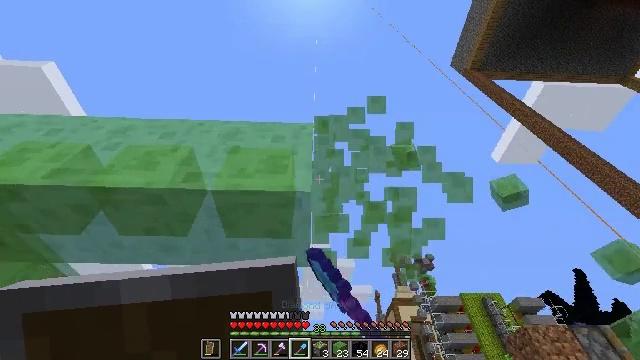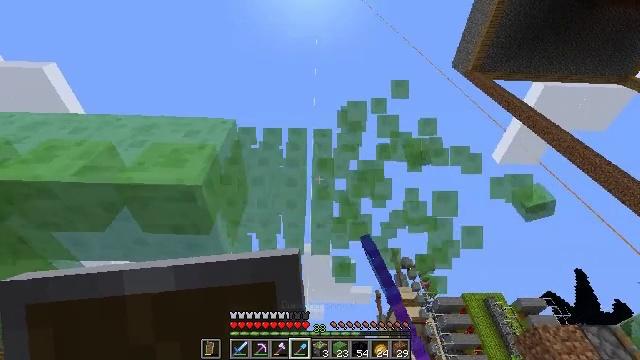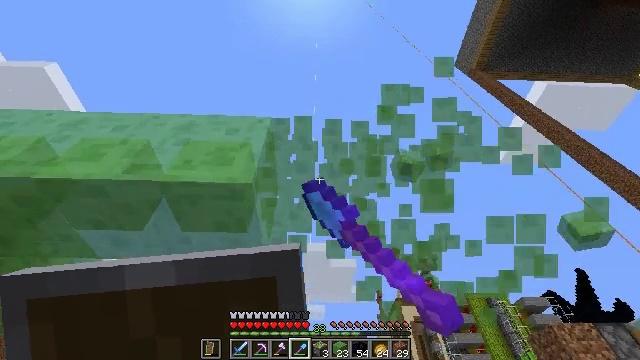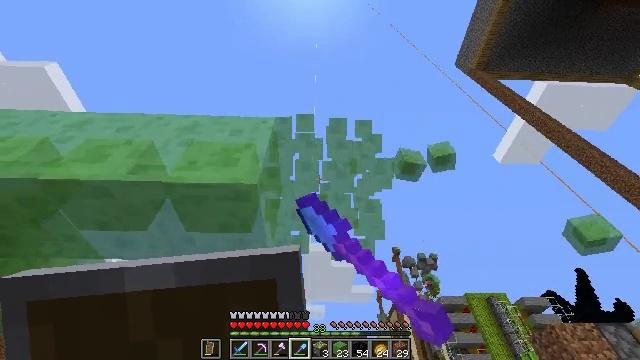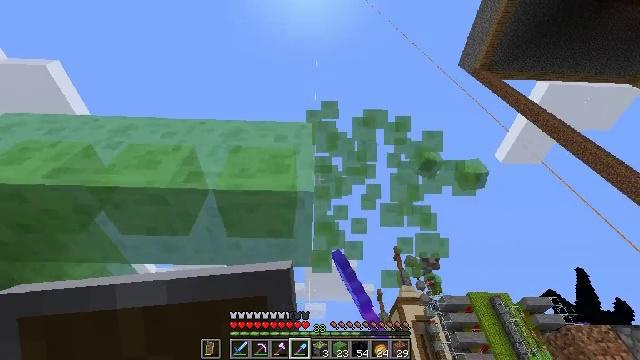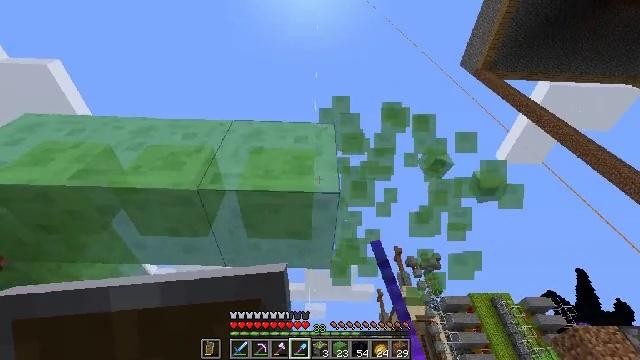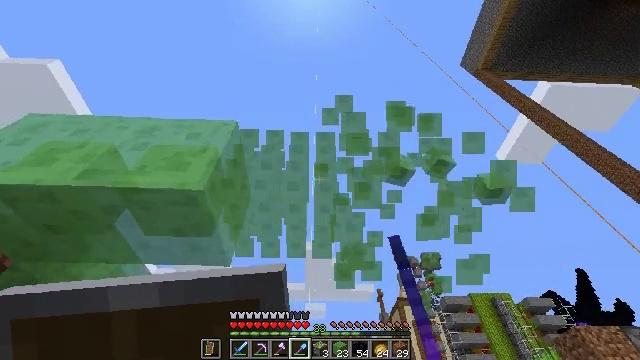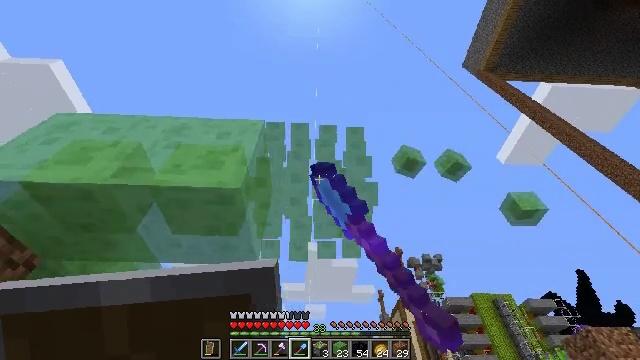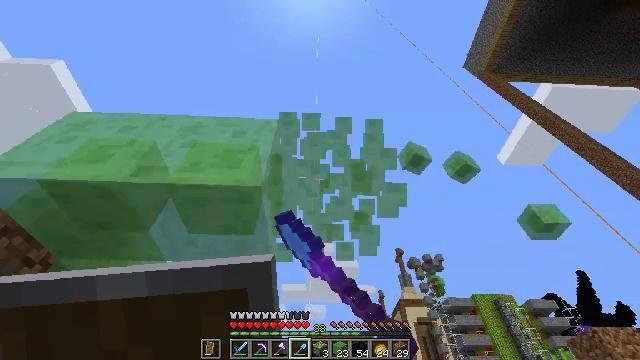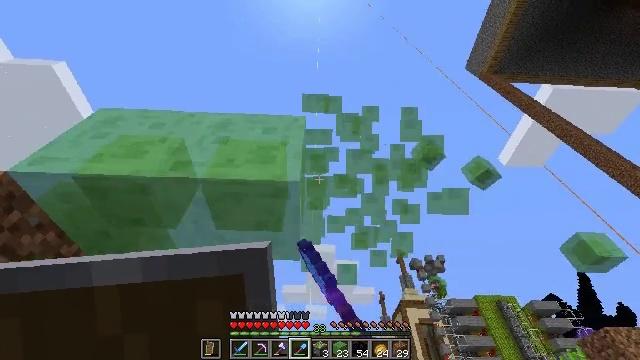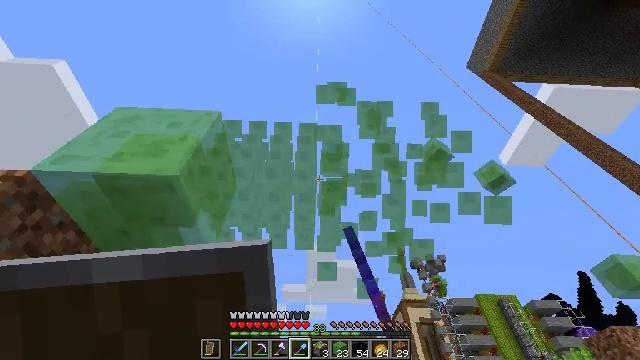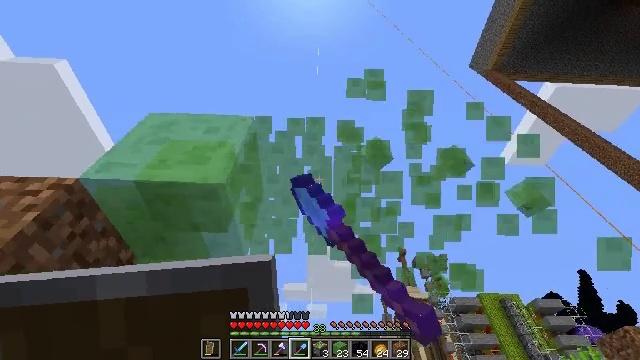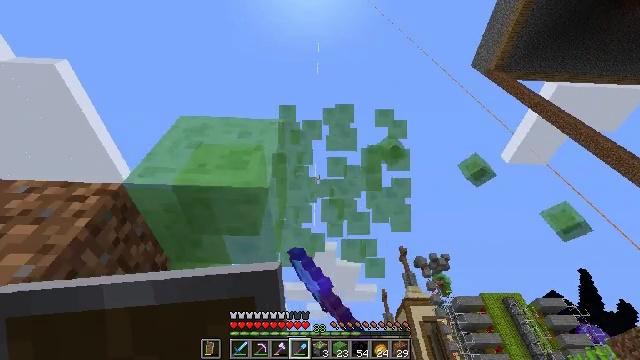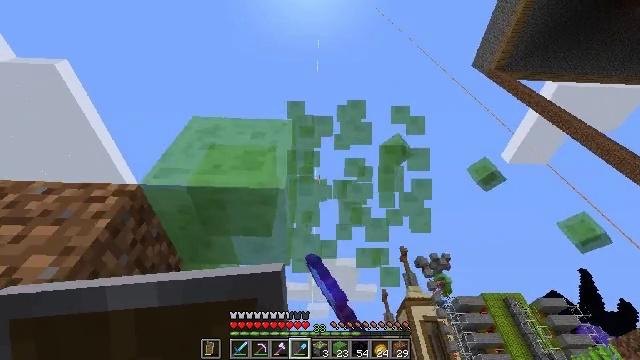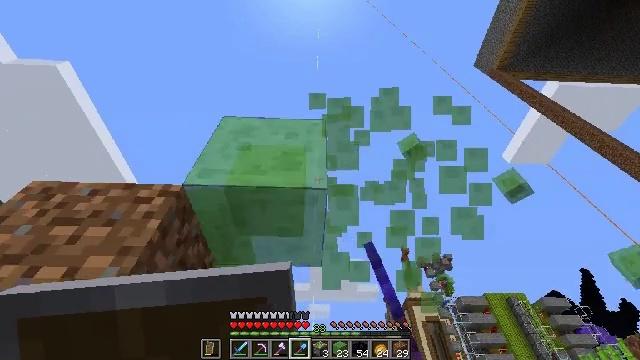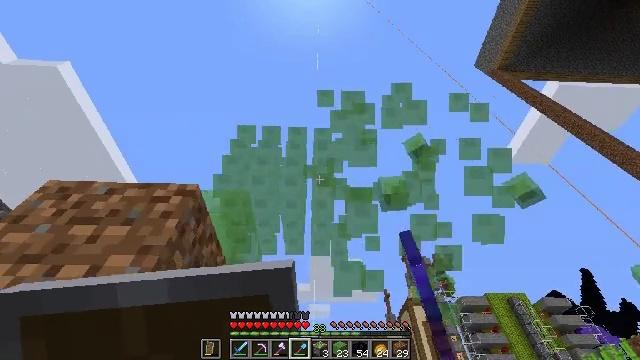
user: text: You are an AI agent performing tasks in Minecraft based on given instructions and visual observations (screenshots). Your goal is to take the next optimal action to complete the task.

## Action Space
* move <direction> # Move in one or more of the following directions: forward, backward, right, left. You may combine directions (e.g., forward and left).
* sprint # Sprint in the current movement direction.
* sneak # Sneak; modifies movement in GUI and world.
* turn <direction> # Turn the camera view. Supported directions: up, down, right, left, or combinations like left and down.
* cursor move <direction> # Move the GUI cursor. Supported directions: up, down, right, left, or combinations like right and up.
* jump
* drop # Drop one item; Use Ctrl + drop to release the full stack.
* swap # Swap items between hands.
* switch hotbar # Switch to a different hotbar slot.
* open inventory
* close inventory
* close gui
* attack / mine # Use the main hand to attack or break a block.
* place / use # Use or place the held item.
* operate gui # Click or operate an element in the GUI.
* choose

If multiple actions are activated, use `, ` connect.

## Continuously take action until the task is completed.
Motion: motion action
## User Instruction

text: Attack the slime block to pick it up.
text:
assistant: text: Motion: move left, attack / mine
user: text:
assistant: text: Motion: move left, attack / mine
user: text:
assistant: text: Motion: move left, attack / mine
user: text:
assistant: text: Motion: move left, attack / mine
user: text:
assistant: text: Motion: move left, attack / mine
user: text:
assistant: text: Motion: move left, attack / mine
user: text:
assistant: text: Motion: move left, attack / mine
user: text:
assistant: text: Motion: move left, attack / mine
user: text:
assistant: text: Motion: move left, attack / mine
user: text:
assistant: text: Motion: move left, attack / mine
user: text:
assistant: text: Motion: move left, attack / mine
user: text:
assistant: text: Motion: move left, attack / mine
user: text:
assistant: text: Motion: move left, attack / mine
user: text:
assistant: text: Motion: move left, attack / mine
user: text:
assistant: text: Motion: move left, attack / mine
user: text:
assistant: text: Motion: move left, attack / mine
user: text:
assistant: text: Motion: move left
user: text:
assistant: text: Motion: no_op
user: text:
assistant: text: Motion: no_op
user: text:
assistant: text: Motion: no_op